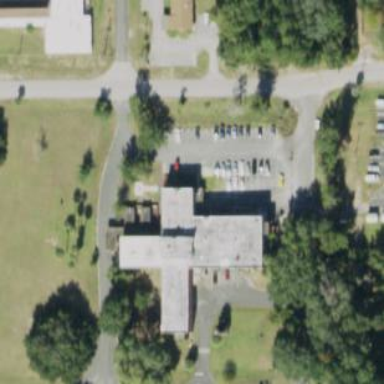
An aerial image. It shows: Hospital building.